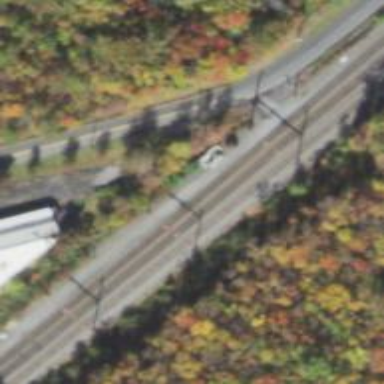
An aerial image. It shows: Railway track with contact line for electrification.